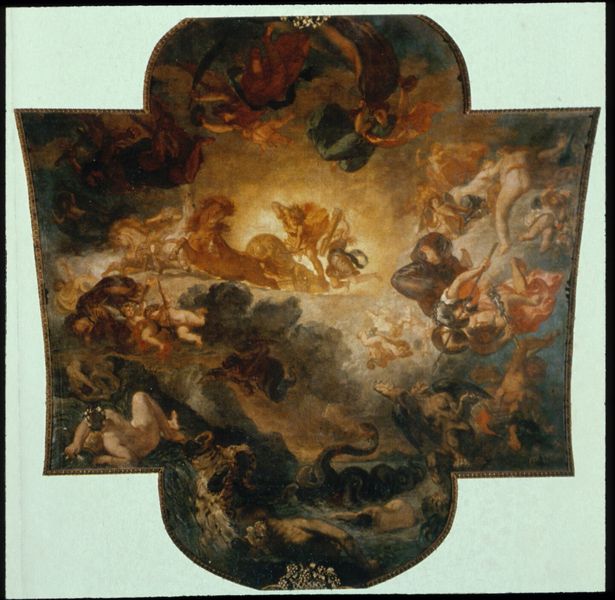
Titel: Apollon vainqueur du serpent Python, Apoll besiegt die Pythonschlange
Künstler: Eugène Delacroix
Standort: Paris
Institution: Musée du Louvre
Schlagwörter: akt, blau, dunkel, feuer, gemälde, gott, held, himmel, kampf, mann, meer, nackt, umhang, wasser, weiß, wolken, frauen, gelb, grün, menschen, see, ausschnitt, braun, frau, hell, kleider, licht, nacht, orange, schwarz, rot, tier, tiere, malerei, barock, mensch, öl, kirche, rauch, sonne, gewand, gold, mantel, decke, kind, paar, fliegen, pferd, pferde, engel, liebe, liegen, perspektive, tag, kutsche, figuren, wagen, ölgemälde, adam, gewölbe, antike, schwimmen, mäntel, schlange, allegorie, mythologie, kämpfen, altar, götter, griechisch, mythos, sturz, heilige, speer, deckengemälde, fresko, apoll, streitwagen, sonnengott, sonnenwagen, amor, putten, biblisch, ungeheuer, drache, retten, apollo, georg, helios, hydra, untier, deckenmalerei, paneel, ikonographie, tiepolo, seeungeheuer, deckenfresko, beschützer, poseidon, kämpfe, dunkle wolken, engelssturz, skylla, gööter